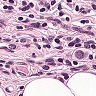
Metastatic tissue present: yes